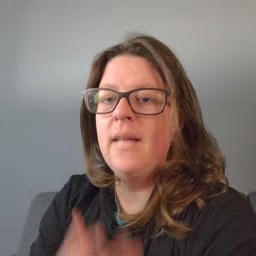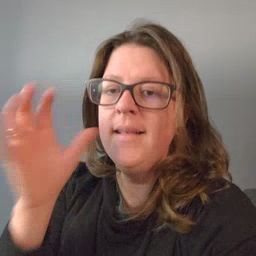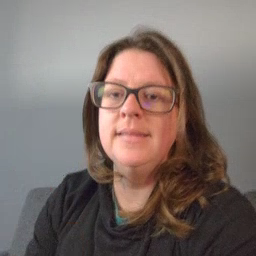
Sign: hot